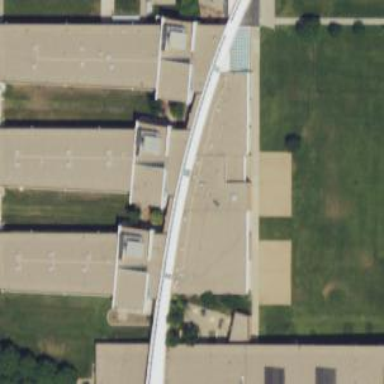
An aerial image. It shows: School building.